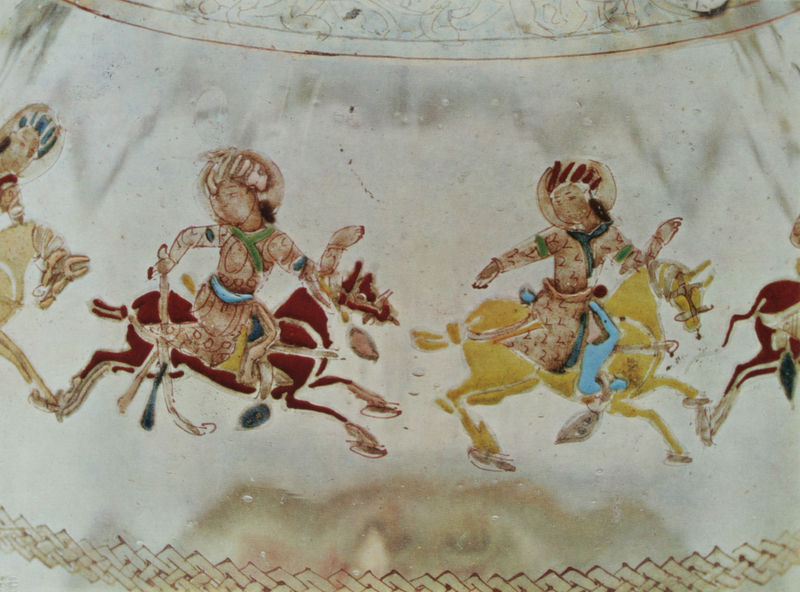
Titel: Karaffe
Standort: Berlin
Institution: Museum für Islamische Kunst
Schlagwörter: blau, gruppe, kopf, kämpfer, schatten, weiß, frauen, gelb, grün, ocker, sitzen, ausschnitt, bewegung, braun, grau, hintergrund, hüte, köpfe, männer, orange, schmuck, schwarz, türkis, zeichnung, gürtel, rot, tuch, beige, malerei, muster, ornament, tanz, arme, band, federn, leinen, schale, teller, hände, tischdecke, tischtuch, mantel, stickerei, stoff, decke, gewänder, saum, borte, krone, kreis, pferd, pferde, reiter, umrandung, keramik, krug, vase, beine, hufe, reiten, ritt, sattel, zaumzeug, zügel, kopfbedeckung, japan, rand, figuren, brand, soldaten, bordüre, detail, sport, symmetrie, wettkampf, ornamente, verzierung, foto, spiel, gefäß, porzellan, orient, asien, druck, schwert, schwerter, säbel, uniform, waffen, waffe, rennen, asiatisch, mäntel, zirkus, ritter, jagd, rüstung, hufen, trense, photo, reihung, tracht, flecken, china, fries, arabisch, ross, rosse, rotbraun, amazonen, krieger, federschmuck, gallopp, porzelan, porzellanmalerei, bemalung, drehung, turban, sportler, glasur, islam, persien, arabesk, bau, wiederholung, galopp, zelt, dreckig, trab, maurisch, indianer, blaub, türkies, polo, gleich, wilde, islamisch, schmutzig, hintereinander, türken, fernost, indisch, krummsäbel, mongolei, inder, khan, mongolen, gelbrot, malere, gemädle, dschingis, indianerzelt, liturgisch, rott, synonym, tipi, tippie, zrkus, mamelucken, reister, mamluken